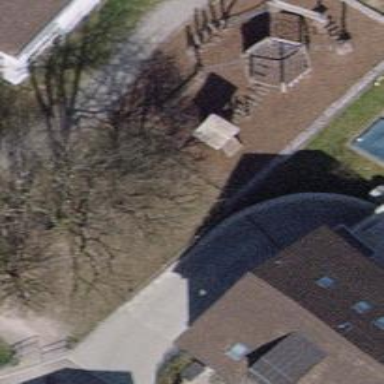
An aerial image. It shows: Playground area for leisure land.